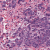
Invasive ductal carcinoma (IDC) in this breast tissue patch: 1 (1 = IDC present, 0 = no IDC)